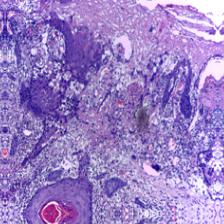
Diagnosis: OSCC